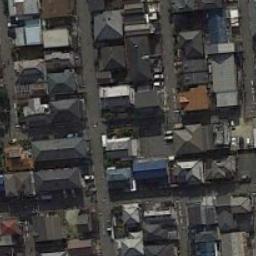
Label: dense_residential